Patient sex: M
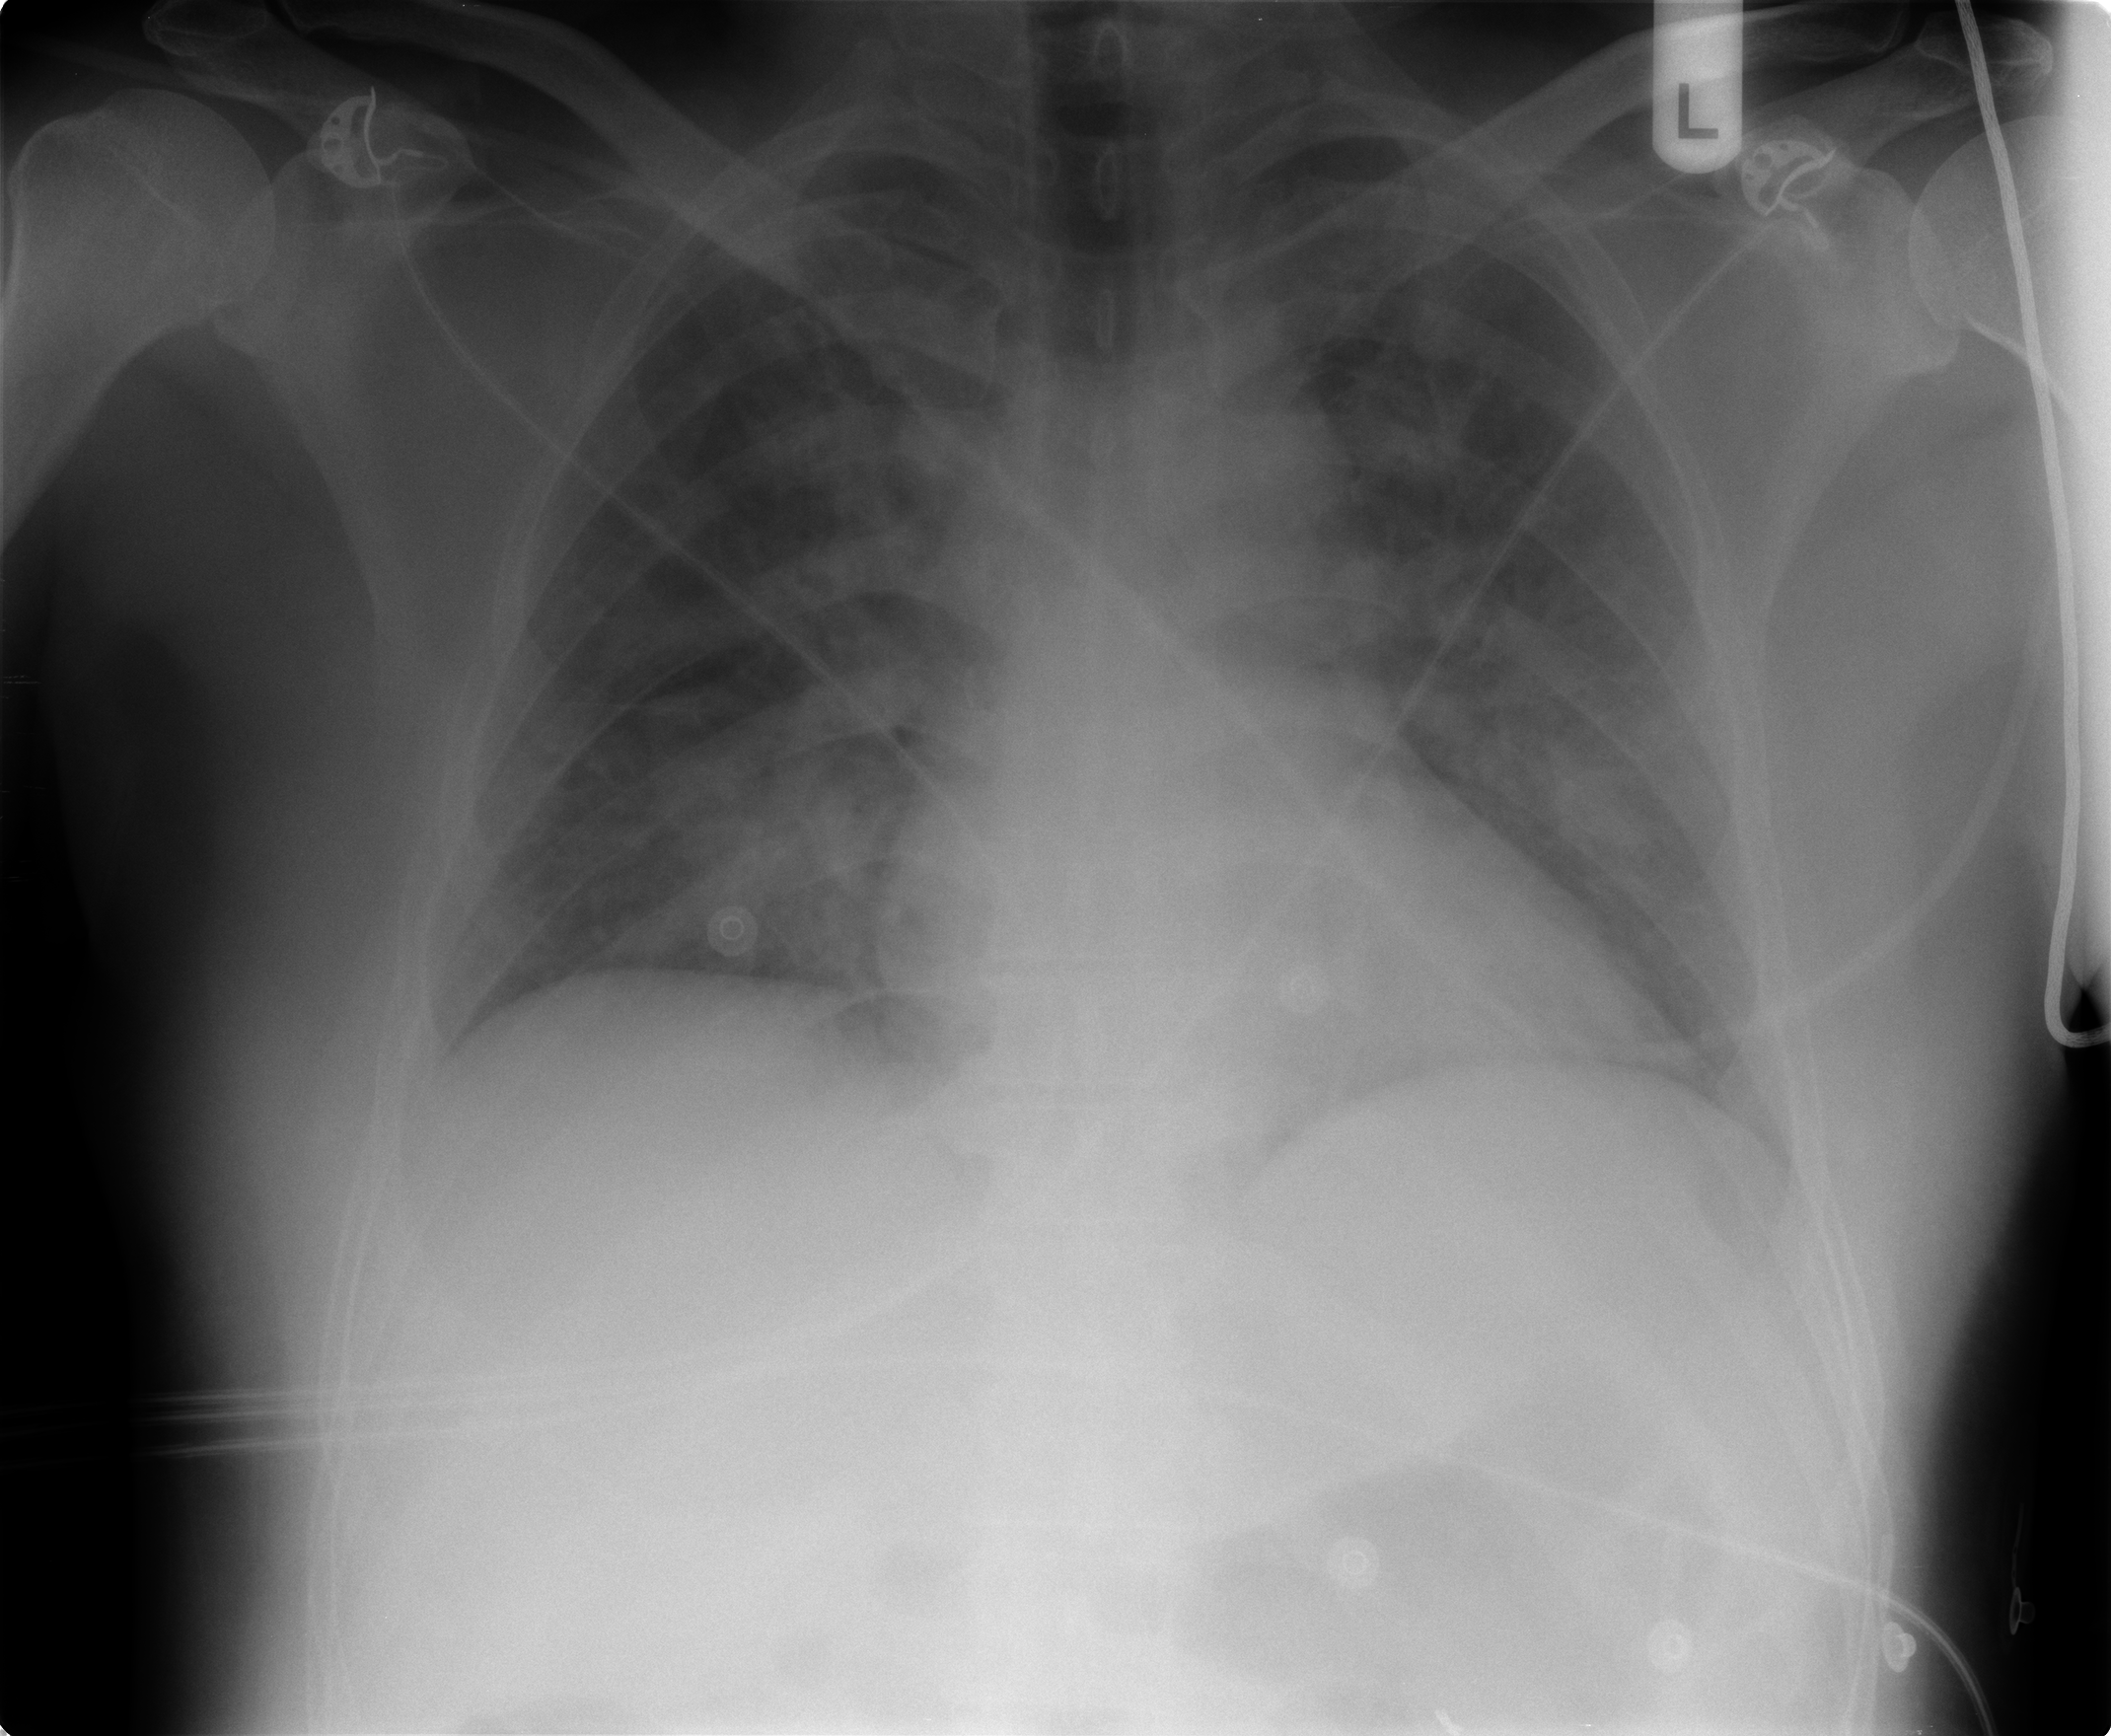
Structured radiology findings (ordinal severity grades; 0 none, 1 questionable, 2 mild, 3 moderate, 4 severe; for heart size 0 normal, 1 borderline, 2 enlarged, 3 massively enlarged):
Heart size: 0
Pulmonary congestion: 3
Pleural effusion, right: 0
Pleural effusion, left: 0
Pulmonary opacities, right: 3
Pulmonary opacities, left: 3
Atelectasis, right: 2
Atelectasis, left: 2